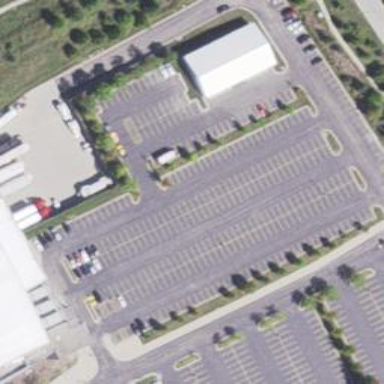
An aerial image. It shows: Parking area with surface parking. It includes park and ride facilities.